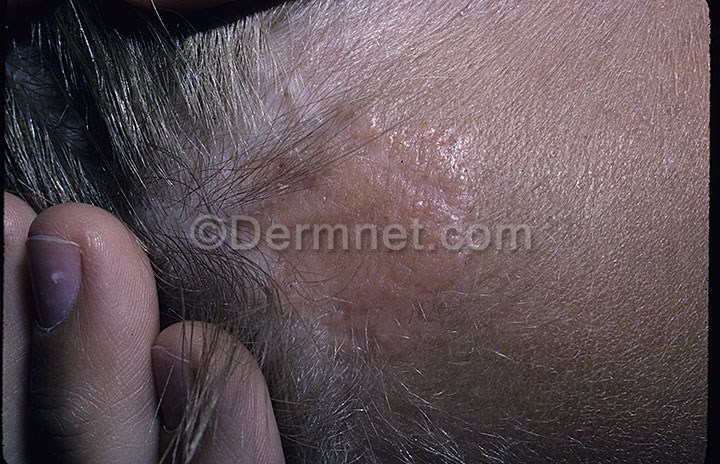
Disease: Seborrheic Keratoses and other Benign Tumors